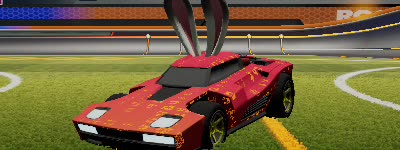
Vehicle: breakout